Aerial crown-view tile of a tropical tree (Barro Colorado Island, Panama), acquired 20240918:
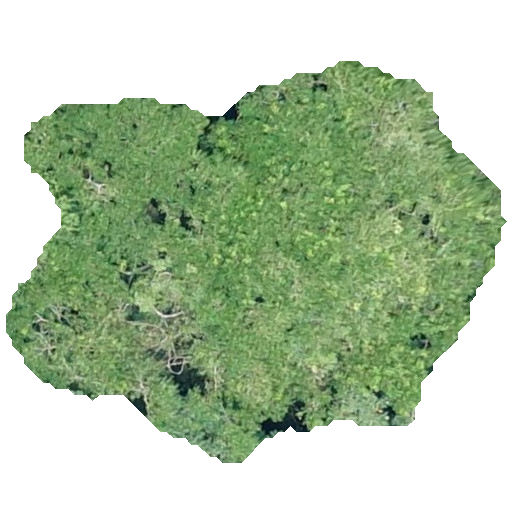
Species: Hura crepitans
GBIF accepted scientific name: Hura crepitans
Crown area: 220.013 m²